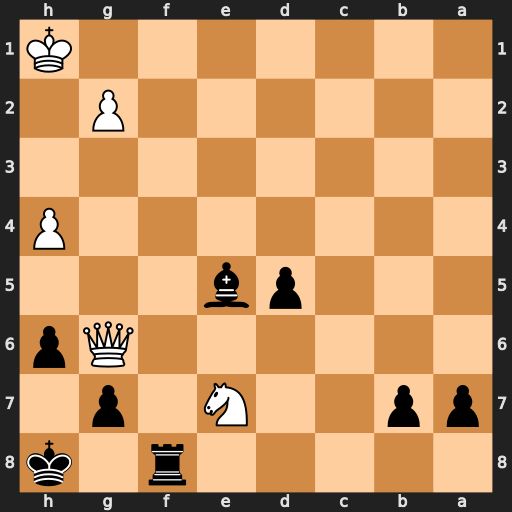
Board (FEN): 5r1k/pp2N1p1/6Qp/3pb3/7P/8/6P1/7K
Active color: b
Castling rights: -
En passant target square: -
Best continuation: Rf1#